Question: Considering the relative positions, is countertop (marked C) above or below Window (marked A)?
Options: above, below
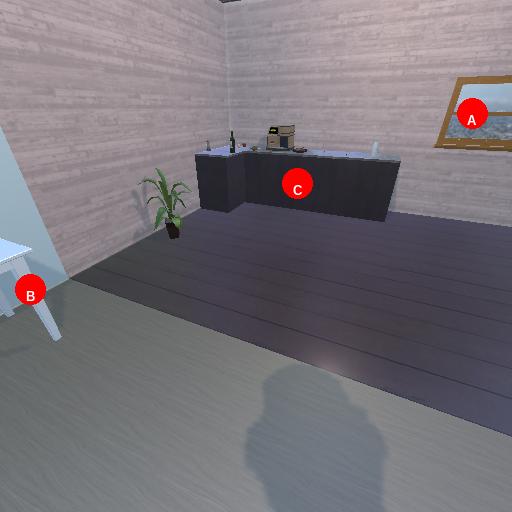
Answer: above